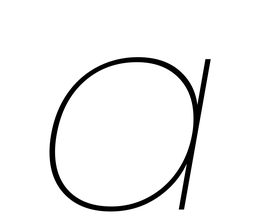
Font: Poppins-ThinItalic